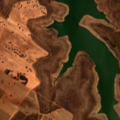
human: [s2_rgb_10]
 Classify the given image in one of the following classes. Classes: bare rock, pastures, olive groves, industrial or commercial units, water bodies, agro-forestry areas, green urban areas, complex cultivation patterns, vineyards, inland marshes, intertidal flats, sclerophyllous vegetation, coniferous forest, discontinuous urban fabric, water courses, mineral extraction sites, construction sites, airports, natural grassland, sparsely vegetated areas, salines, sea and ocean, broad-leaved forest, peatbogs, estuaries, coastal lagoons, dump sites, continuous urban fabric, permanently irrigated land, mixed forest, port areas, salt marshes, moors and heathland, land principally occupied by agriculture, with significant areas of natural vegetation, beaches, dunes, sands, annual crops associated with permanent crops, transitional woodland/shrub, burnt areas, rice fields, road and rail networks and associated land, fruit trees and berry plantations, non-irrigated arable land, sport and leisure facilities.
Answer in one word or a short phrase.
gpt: non-irrigated arable land, transitional woodland/shrub, water bodies